【题型】填空题　【知识点】解析几何　【难度】medium
已知平面上的点 \(A,B,M,N\) 满足
\[
|AB|=6,\ |MA|-|MB|=|NB|-|NA|=4,\ |BM|=2,\ |AN|=3,\ \text{则}\ \overrightarrow{AB}\cdot\overrightarrow{MN}=\underline{\ \ \ \ \ \ }.
\]
【解答】
{【答案】} \(-36\)

{【分析】} 根据双曲线和圆的定义，求出 \(M,N\) 所在曲线的方程，联立方程组，求出 \(M,N\) 的横坐标，再利用向量数量积的坐标公式即可求解。

{【详解】} 以 \(AB\) 中点 \(O\) 为原点，\(\overrightarrow{OB}\) 为 \(x\) 轴正方向，建立平面直角坐标系，

则 \(A(-3,0),B(3,0)\)，

因为 \(|MA|-|MB|=4<|AB|\)，\(|NB|-|NA|=4<|AB|\)，

所以点 \(M\)、\(N\) 分别在以 \(A\)，\(B\) 为焦点的双曲线的右支和左支上，且 \(2a=4\)，\(2c=6\)，

所以 \(a=2\)，\(c=3\)，

所以双曲线方程为 \(\frac{x^2}{4}-\frac{y^2}{5}=1\)；

因为 \(|BM|=2\)，所以点 \(M\) 在以 \(B\) 为圆心，半径为 \(2\) 的圆上，

即点 \(M\) 在圆 \((x-3)^2+y^2=4\) 上，

因为 \(|AN|=3\)，所以点 \(N\) 在以 \(A\) 为圆心，半径为 \(3\) 的圆上，

即点 \(N\) 在圆 \((x+3)^2+y^2=9\) 上，

联立
\[
\begin{cases}
\frac{x^2}{4}-\frac{y^2}{5}=1 \\
(x-3)^2+y^2=4
\end{cases}
\]
因为 \(x_M>0\)，可求 \(x_M=\frac{8}{3}\)，

联立
\[
\begin{cases}
\frac{x^2}{4}-\frac{y^2}{5}=1 \\
(x+3)^2+y^2=9
\end{cases}
\]
因为 \(x_N<0\)，可求 \(x_N=-\frac{10}{3}\)，

因为 \(\overrightarrow{AB}=(6,0)\)，\(\overrightarrow{MN}=(x_N-x_M,y_N-y_M)\)，

故 \(\overrightarrow{AB}\cdot\overrightarrow{MN}=6(x_N-x_M)=6\left(\frac{-10}{3}-\frac{8}{3}\right)=-36\).

故答案为：\(-36\).

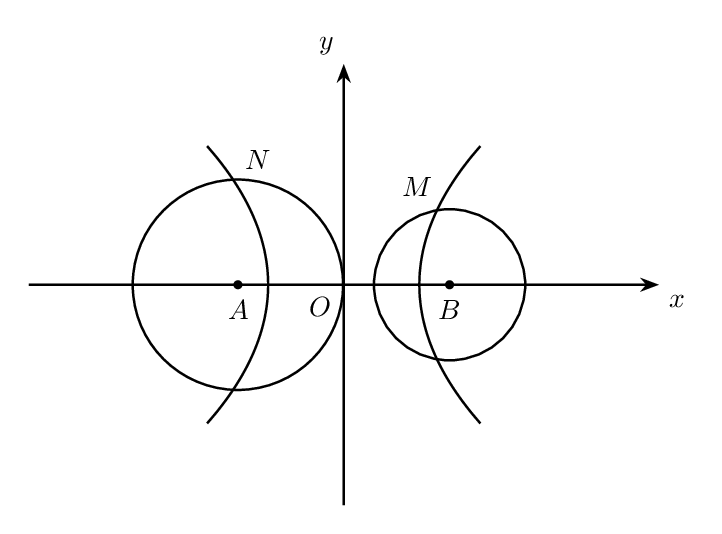